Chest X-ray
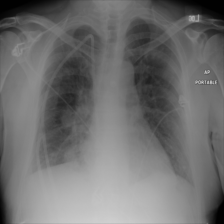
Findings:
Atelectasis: negative
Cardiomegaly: negative
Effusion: negative
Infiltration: negative
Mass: negative
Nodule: negative
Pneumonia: negative
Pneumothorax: negative
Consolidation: negative
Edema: negative
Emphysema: negative
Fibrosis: negative
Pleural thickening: negative
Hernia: negative